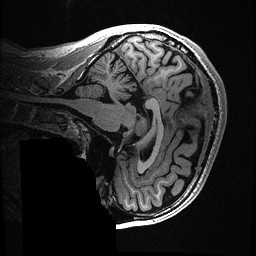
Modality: T1w
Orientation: sagittal
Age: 35
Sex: male
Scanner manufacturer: ge
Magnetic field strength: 3 T
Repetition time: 0.006952 s
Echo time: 0.00292 s